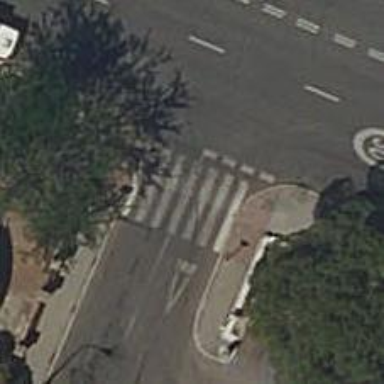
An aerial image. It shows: Marked road crossing.